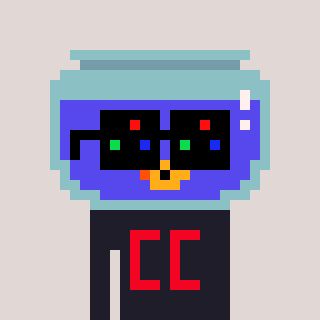
a pixel art character with square black sunglasses, a goldfish-shaped head and a grayscale-colored body on a warm background